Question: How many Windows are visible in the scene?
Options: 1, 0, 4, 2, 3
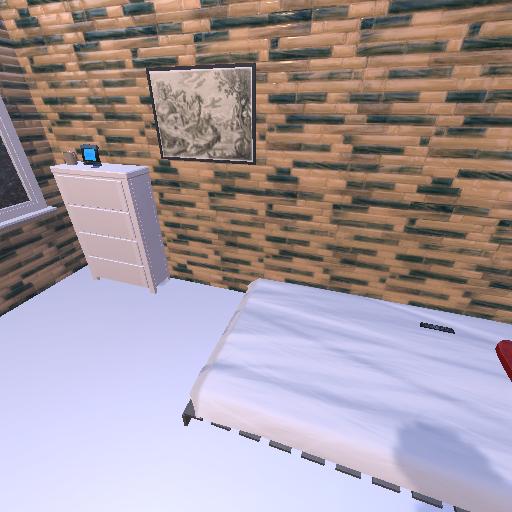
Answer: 1